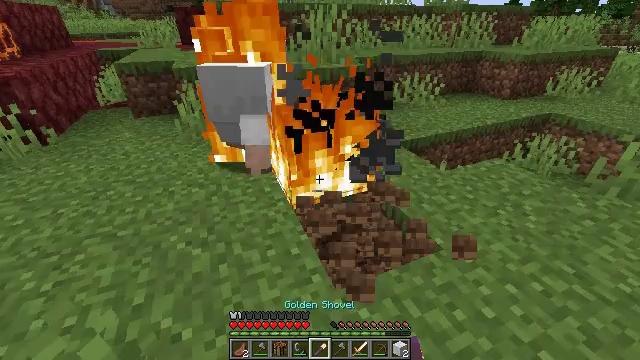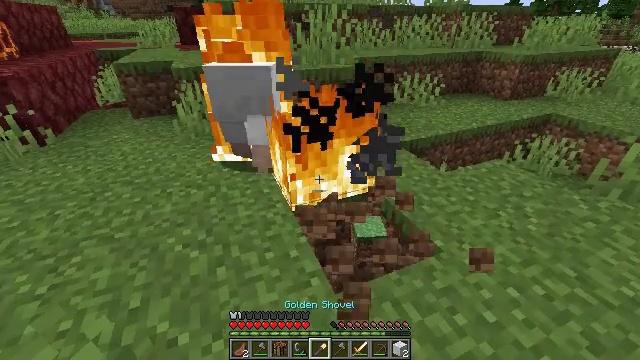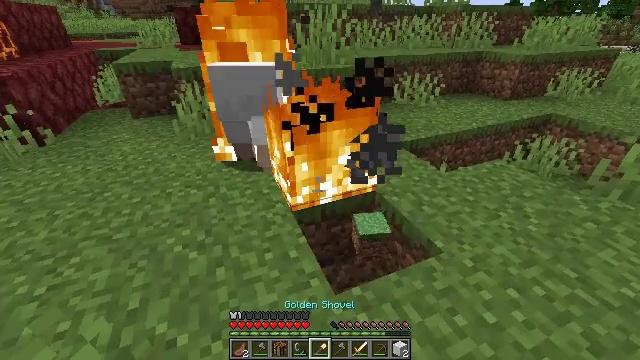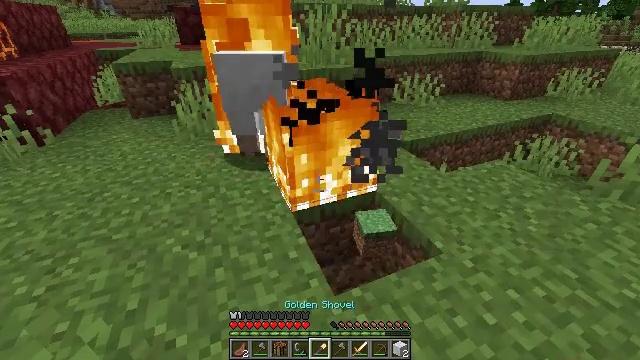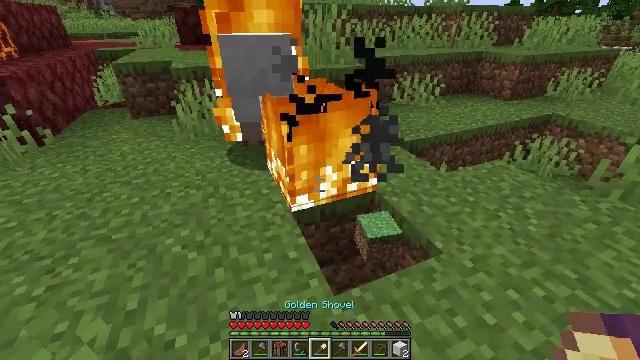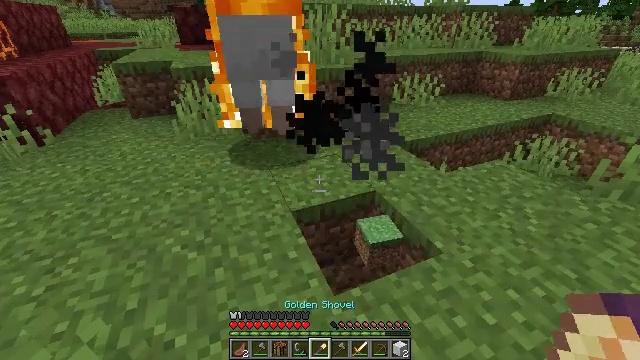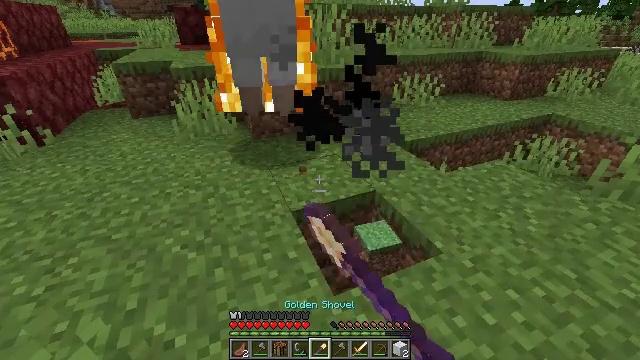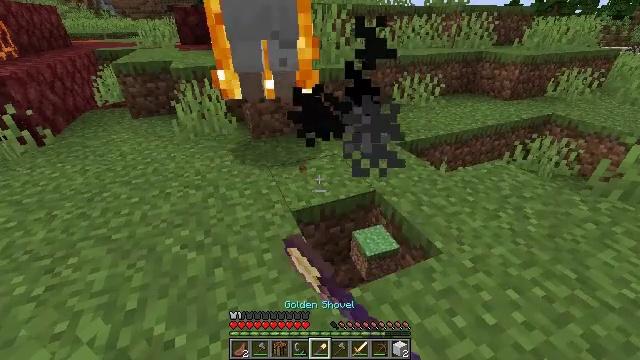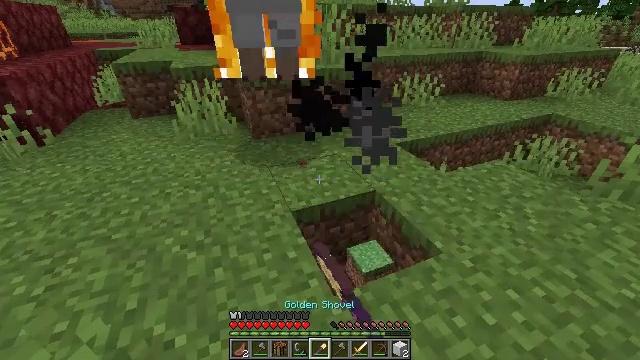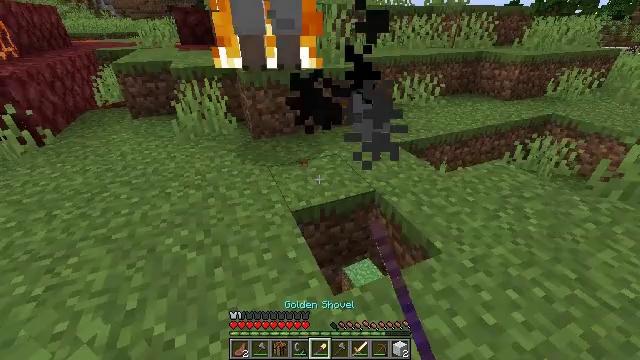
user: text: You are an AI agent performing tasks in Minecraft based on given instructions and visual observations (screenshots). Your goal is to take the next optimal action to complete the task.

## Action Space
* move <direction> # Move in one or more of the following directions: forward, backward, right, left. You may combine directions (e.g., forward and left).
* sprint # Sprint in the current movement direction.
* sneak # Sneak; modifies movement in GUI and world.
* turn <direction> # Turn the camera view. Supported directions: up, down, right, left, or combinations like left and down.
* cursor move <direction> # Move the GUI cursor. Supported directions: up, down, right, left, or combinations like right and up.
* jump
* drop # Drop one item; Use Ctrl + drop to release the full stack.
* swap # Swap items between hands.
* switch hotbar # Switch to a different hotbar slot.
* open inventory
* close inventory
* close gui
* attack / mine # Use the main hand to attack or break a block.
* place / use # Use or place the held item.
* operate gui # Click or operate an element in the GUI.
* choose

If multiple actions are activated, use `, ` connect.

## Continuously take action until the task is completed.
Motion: motion action
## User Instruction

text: Remove the fire source.
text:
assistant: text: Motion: no_op
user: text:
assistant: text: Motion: no_op
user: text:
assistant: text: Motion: no_op
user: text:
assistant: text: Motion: no_op
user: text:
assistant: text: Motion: attack / mine
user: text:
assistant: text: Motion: attack / mine
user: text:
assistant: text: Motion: no_op
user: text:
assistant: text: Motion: no_op
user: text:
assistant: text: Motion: no_op
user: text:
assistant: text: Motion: no_op